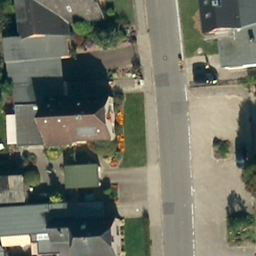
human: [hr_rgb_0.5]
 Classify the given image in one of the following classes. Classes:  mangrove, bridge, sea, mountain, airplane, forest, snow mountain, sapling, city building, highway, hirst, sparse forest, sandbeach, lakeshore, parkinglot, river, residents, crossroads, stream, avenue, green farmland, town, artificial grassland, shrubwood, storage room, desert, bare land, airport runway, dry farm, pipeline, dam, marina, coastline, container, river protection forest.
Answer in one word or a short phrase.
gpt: residents